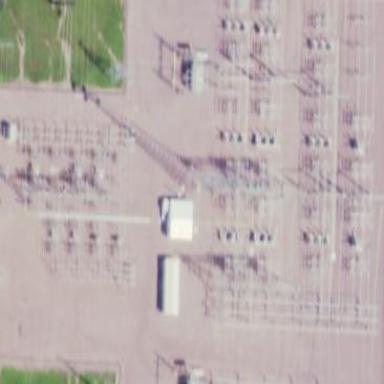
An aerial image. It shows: Outdoor transmission substation.